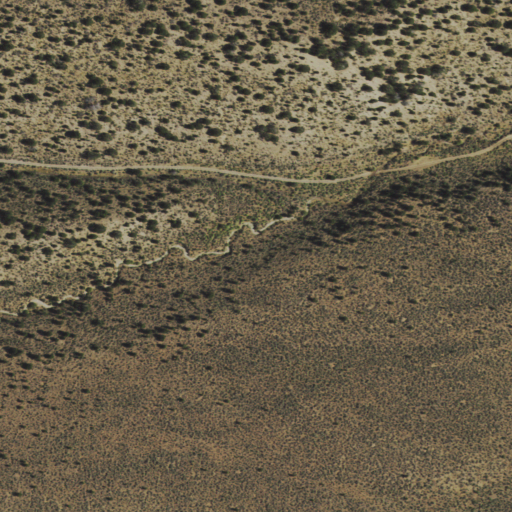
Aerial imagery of valley in Nevada named Basque Canyon containing shrub and evergreen forest